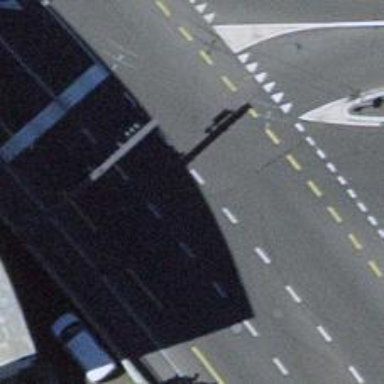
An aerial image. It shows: Road with traffic signals.